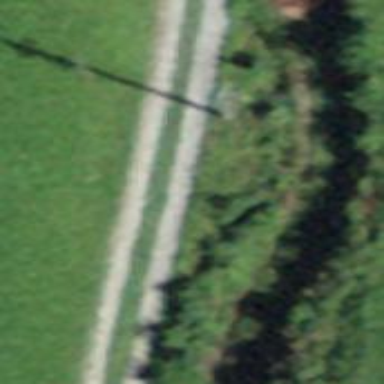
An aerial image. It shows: Track road with grade3 tracktype.